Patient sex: M
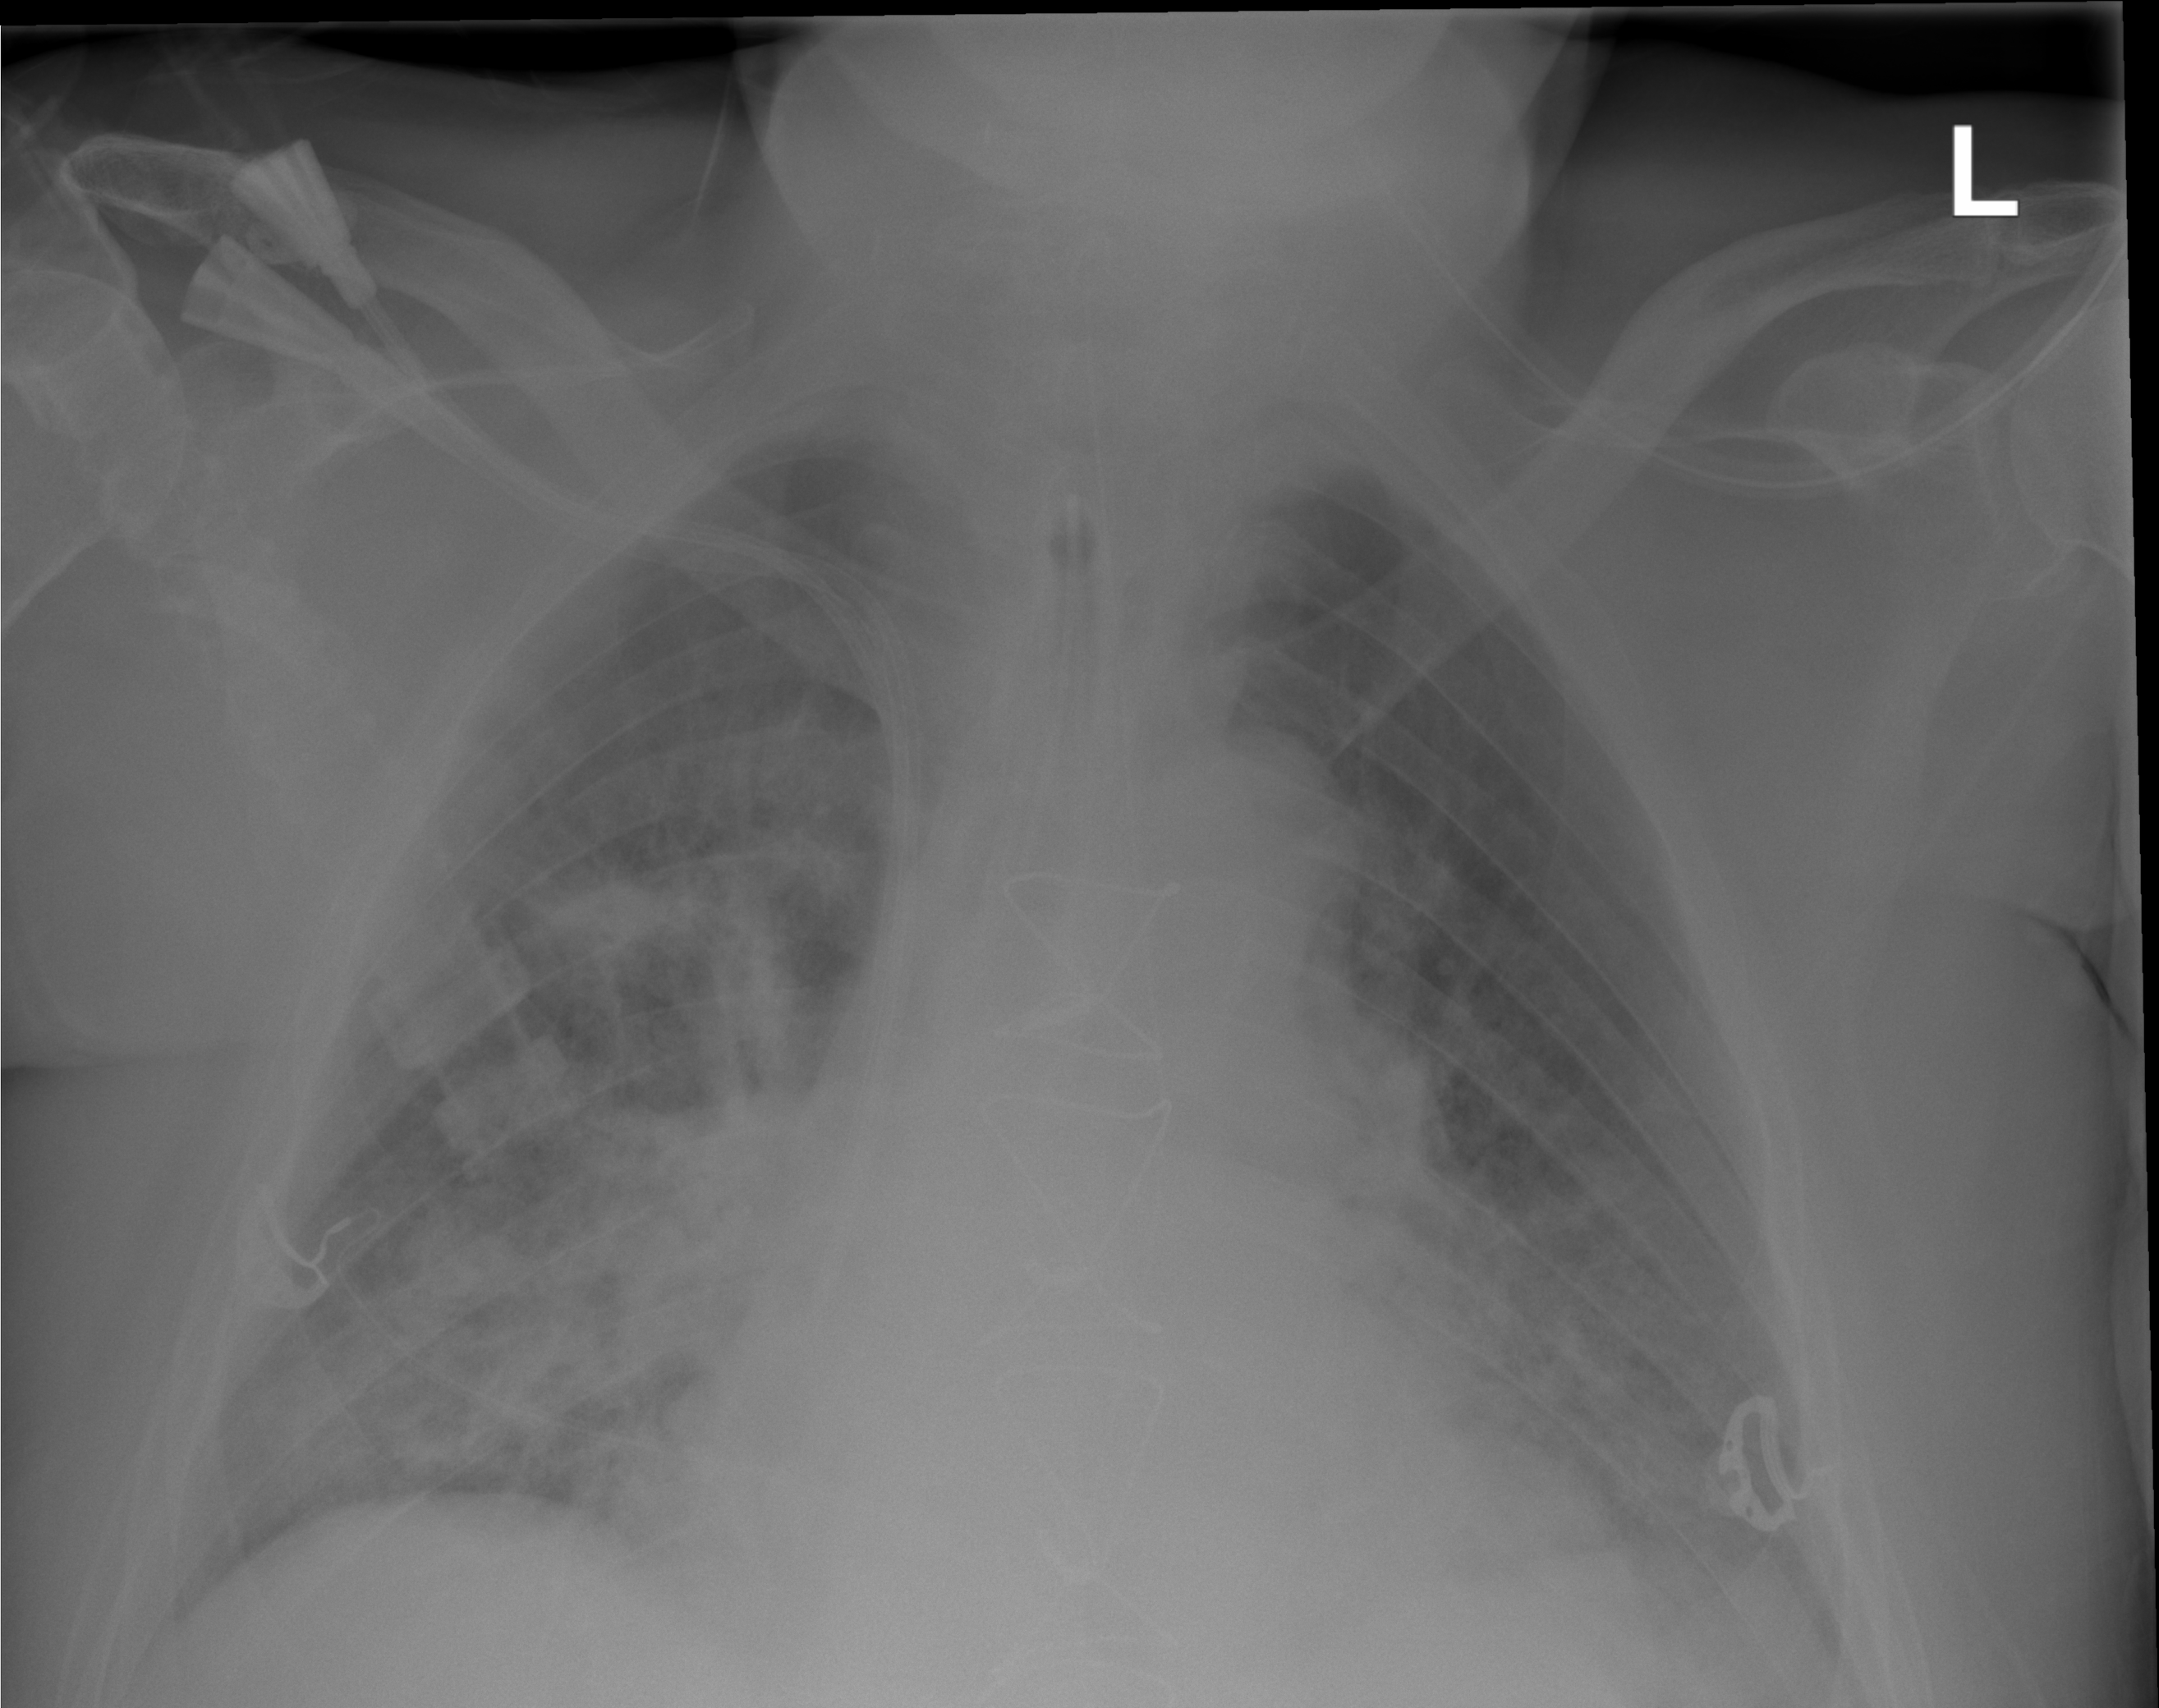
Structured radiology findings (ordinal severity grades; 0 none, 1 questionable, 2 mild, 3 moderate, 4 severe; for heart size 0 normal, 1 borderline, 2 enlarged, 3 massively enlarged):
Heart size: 2
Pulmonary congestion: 0
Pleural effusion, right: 0
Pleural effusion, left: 0
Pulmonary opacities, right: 3
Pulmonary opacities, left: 3
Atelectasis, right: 2
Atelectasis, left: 2